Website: home-depot
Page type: account-selection
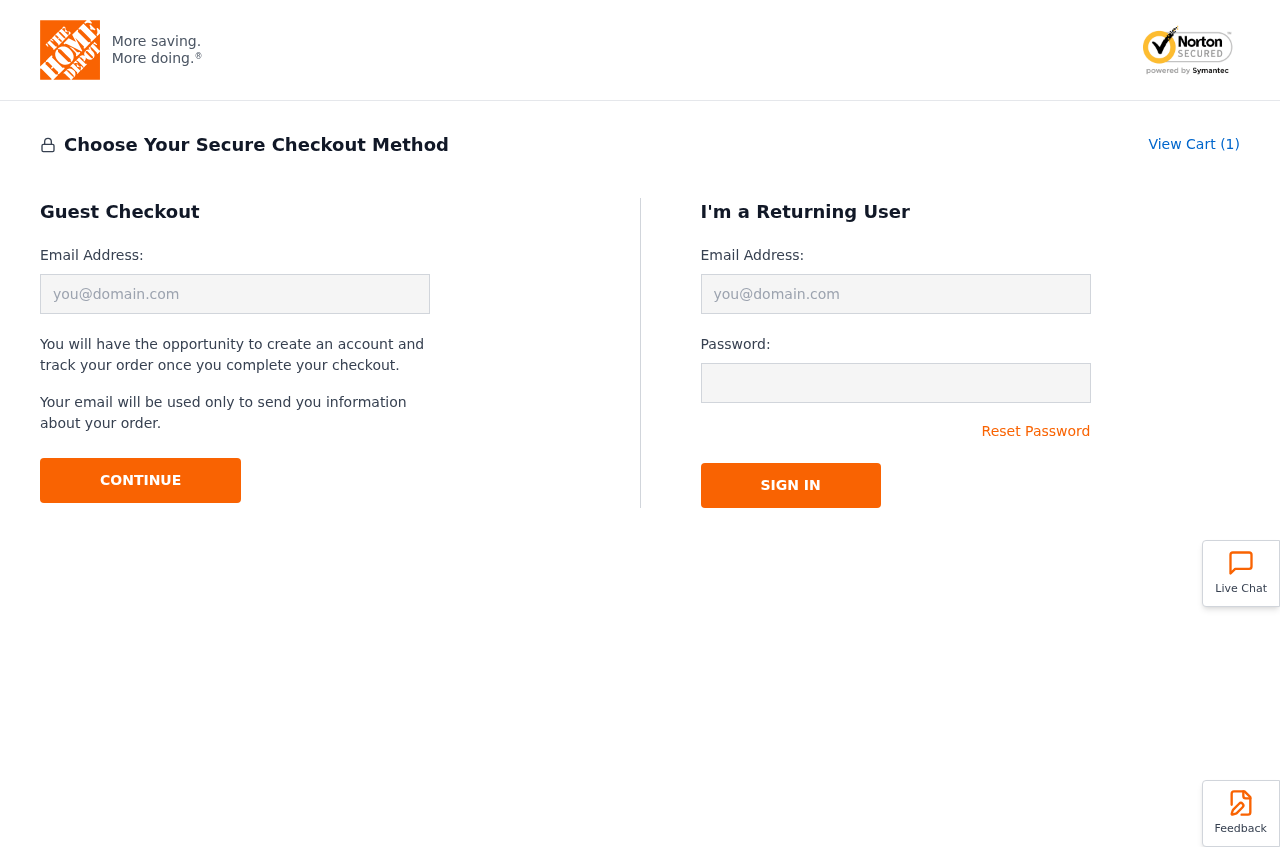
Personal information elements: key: PII_EMAIL
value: bsparks@hotmail.com
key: PII_LOGIN_USERNAME
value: bryansparks18
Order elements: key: ORDER_NUM_ITEMS
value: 1